Question: I want to plot a timeseries data from a date to another date at interval of 5 minutes.
In my flot chart the x axis labels are overlapping as the number of points are large,Is there any way to display such large number of data clearly on flot line chart. (like some x axis scrollable option)
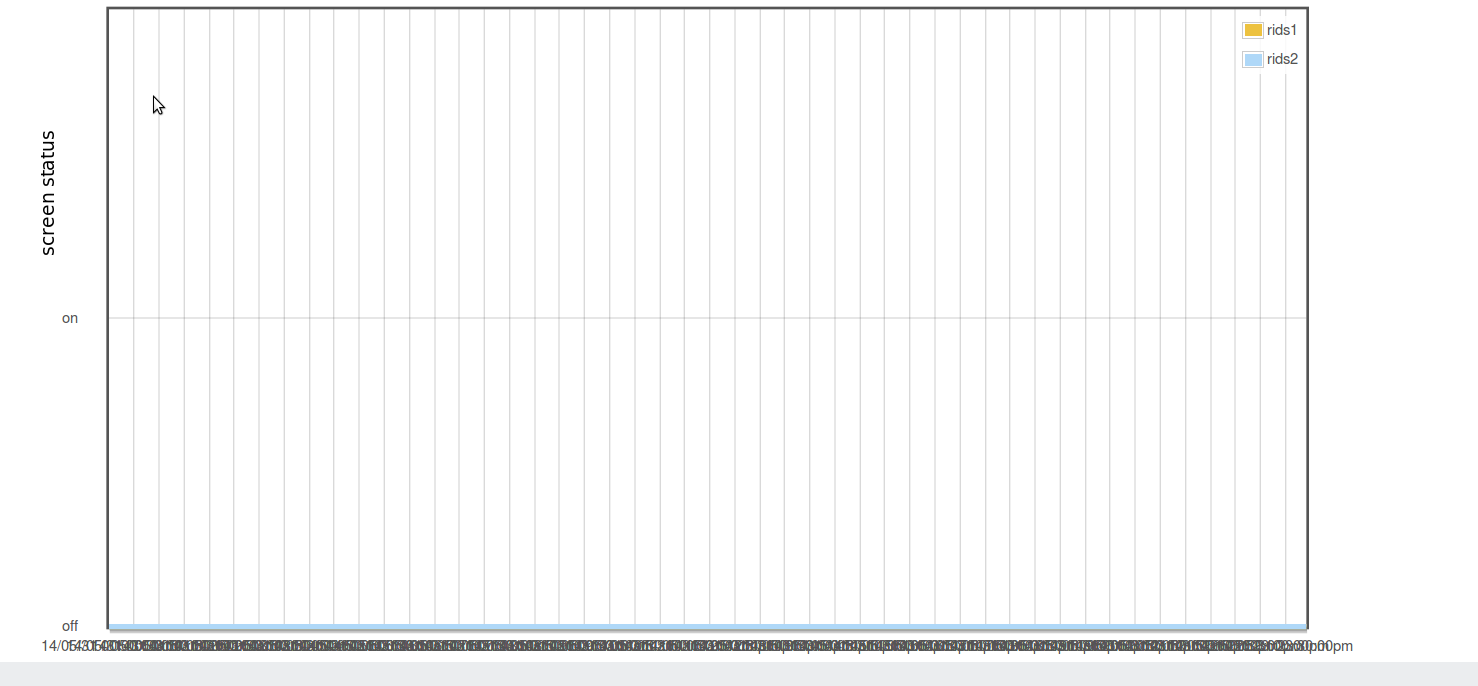
Answer: The <URL> yourself.
While there isn't a built-in option for a scrollbar, you can use these to implement one.